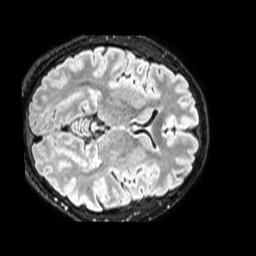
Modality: FLAIR
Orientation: axial
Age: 20
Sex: male
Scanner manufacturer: philips
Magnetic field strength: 1.5 T
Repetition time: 4.8 s
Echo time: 0.3362 s